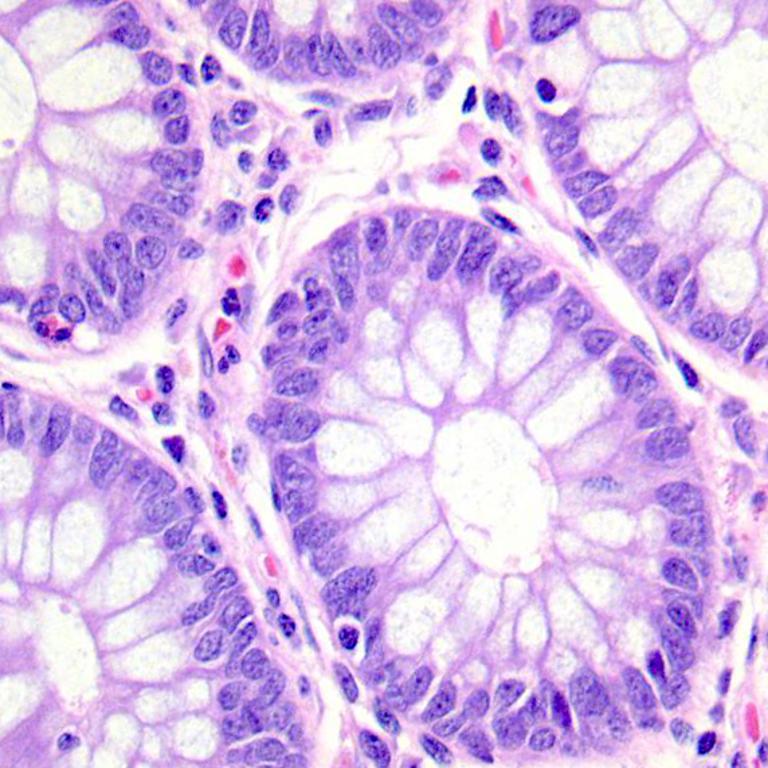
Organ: colon
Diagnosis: benign